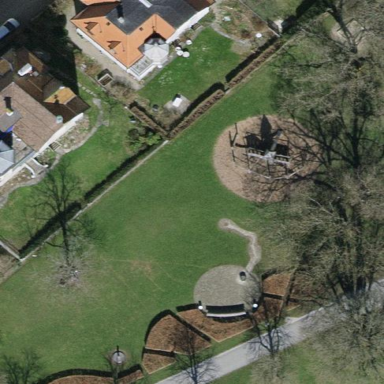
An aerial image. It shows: Playground area for leisure land.